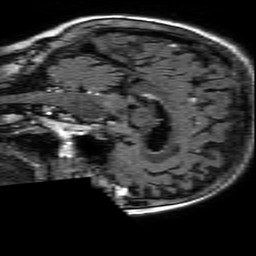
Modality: FLAIR
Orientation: sagittal
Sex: female
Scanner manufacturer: philips
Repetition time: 11 s
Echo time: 0.125 s